Field crop: tomato
Growth stage: 2
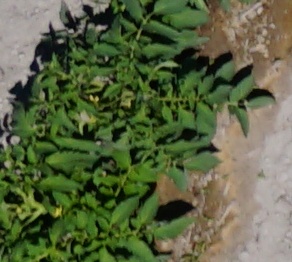
Species: tomato